Question: In a Ruby-on-Rails website, I want to create the following dialog, where a user is shown a list of colors and must choose 3 favorites and 3 least liked colors.
It works by dragging an item from the left and dropping it on the right.
What is the easiest and most maintainable library/method to implement this?

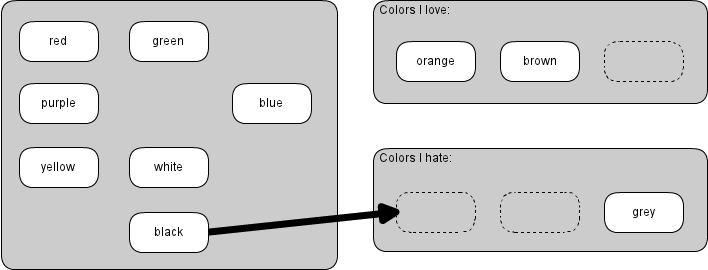
Answer: jQuery UI.
It has <URL>. It is super easy to use, highly configurable and is the new standard javascript library in Rails 3.1.